高一 · 立体几何学
正方体 $A B C D-A_{1} B_{1} C_{1} D_{1}$ 中, $O$ 为侧面 $B C C_{1} B_{1}$ 的中心, 则 $A O$ 与平面 $A B C D$ 所成角的正弦值为 ( )

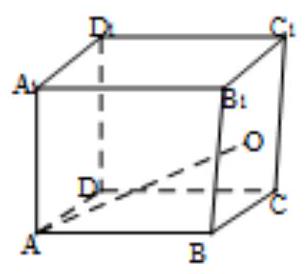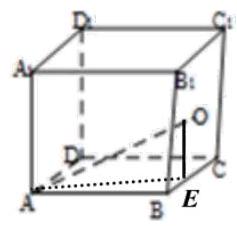
$\frac{\sqrt{3}}{3}$
B. $\frac{1}{2}$
C. $\frac{\sqrt{6}}{6}$
D. $\frac{\sqrt{3}}{2}$
答案: C
解析: 【分析】

取 $B C$ 中点 $E$, 则所求线面角为 $\angle O A E$, 利用勾股定理求得 $O E, O A$, 作比可求得结

果.

【详解】
取 $B C$ 中点 $E$, 连接 $O E, A E$

$\because O$ 为侧面 $B C C_{1} B_{1}$ 的中心 $\quad \therefore O E \perp$ 平面 $A B C D$

$\therefore A O$ 与平面 $A B C D$ 所成角即为 $\angle O A E$

设正方体棱长为 $2 a$, 则 $O E=a, A E=\sqrt{4 a^{2}+a^{2}}=\sqrt{5} a, O A=\sqrt{5 a^{2}+a^{2}}=\sqrt{6} a$

$\therefore \sin \angle O A E=\frac{O E}{O A}=\frac{a}{\sqrt{6} a}=\frac{\sqrt{6}}{6}$, 即 $A O$ 与平面 $A B C D$ 所成角正弦值为 $\frac{\sqrt{6}}{6}$

故选: $C$

【点睛】

本题考查直线与平面所成角的求解, 关键是能够根据线面垂直关系确定所求角, 属于基础题.